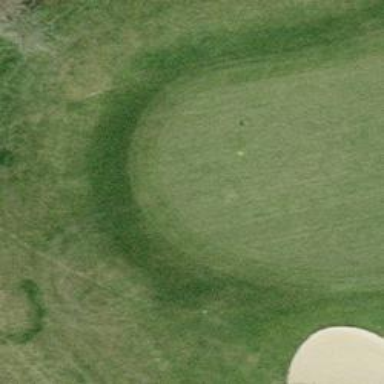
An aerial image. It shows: Golf hole.